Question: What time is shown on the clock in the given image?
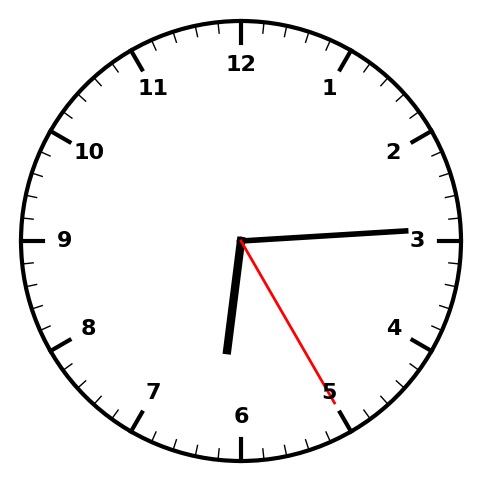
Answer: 06:14:25